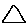
Label: triangle